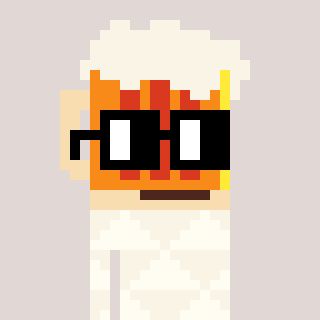
a pixel art character with square black glasses, a beer-shaped head and a grayscale-colored body on a warm background